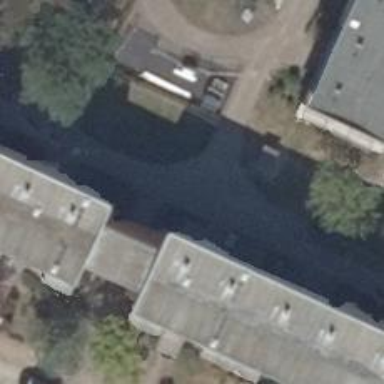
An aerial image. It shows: Concrete footway.